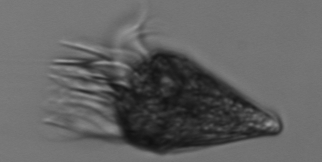
Label: Strombidium_wulffi